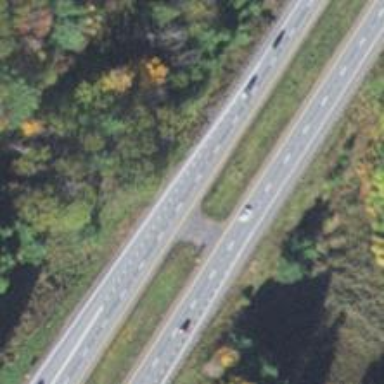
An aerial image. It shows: Asphalt motorway.